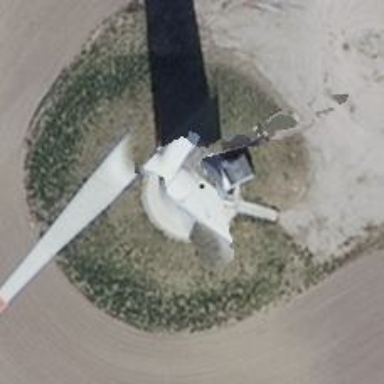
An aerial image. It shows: Wind generator powered by wind. The generator type is horizontal axis and it uses wind turbines.